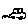
Label: car